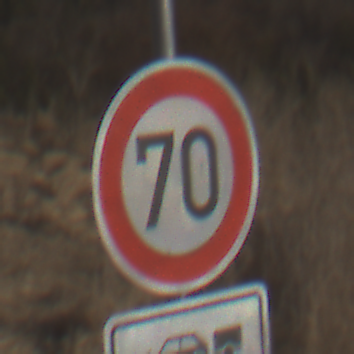
Verkehrszeichen: Geschwindigkeit70
Zusatzzeichen unten: MehrspurigeFahrzeuge4
Umgebung: Outdoor, Nature
Tageszeit: MorningAfternoon
Wetter: PartlyCloudy
Licht: Natural
Jahreszeit: NotSpecified
Kontrast: HighContrast